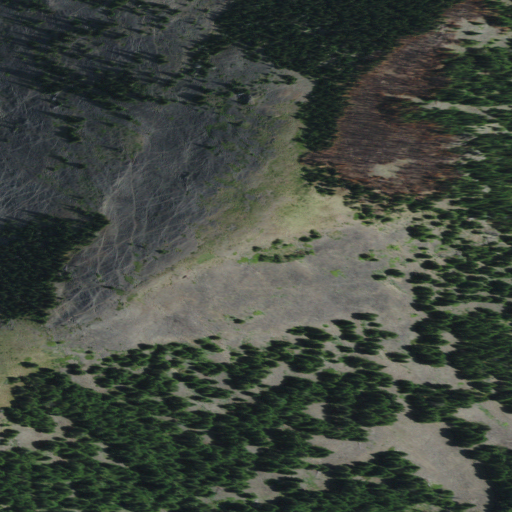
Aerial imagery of mountain in Montana named Baldy Mountain containing evergreen forest, shrub, and grassland